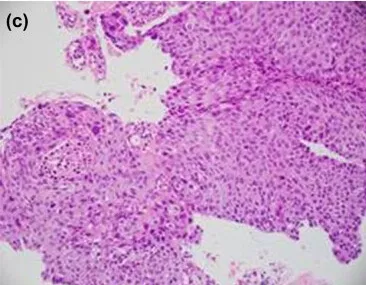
Images of fiberoptic bronchoscopy and histopathology. (c and d) Histopathology of fibrobronchoscopy showed squamous cell carcinoma. Immunohistochemistry: TTF-1 (-), p63 (+), CD5/6 (+), P40 (+), and CK7.
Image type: pathology (h&e)